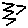
Label: zigzag